Brain MRI, modality: hrT2
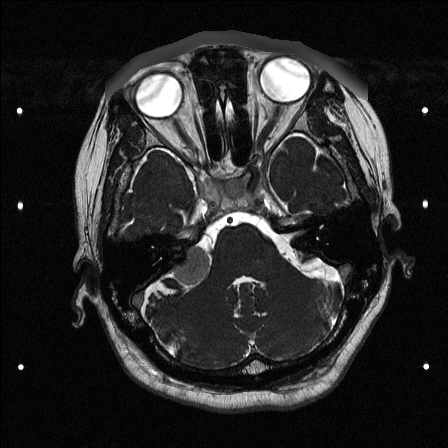